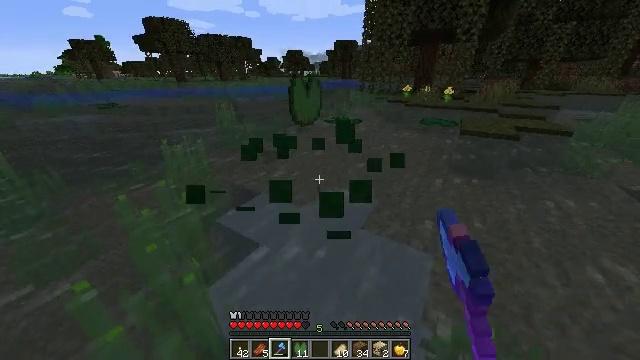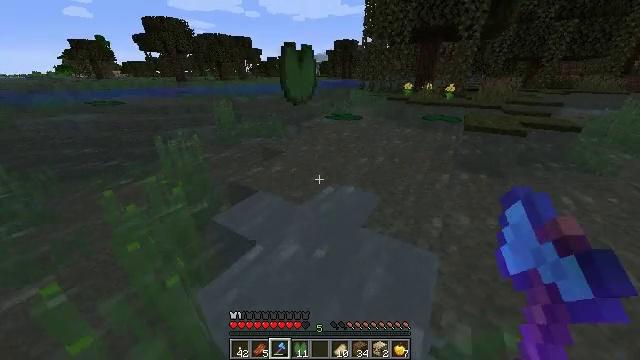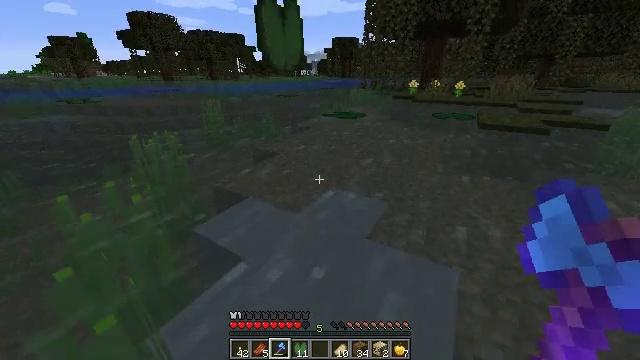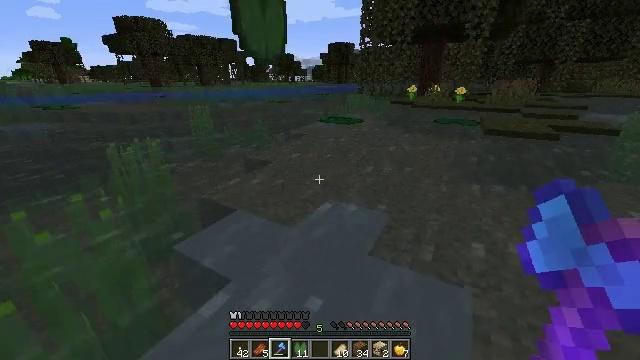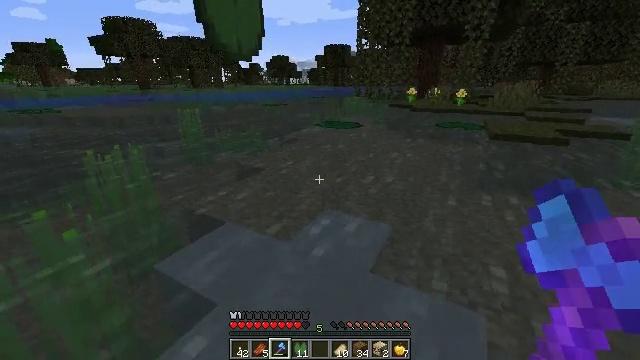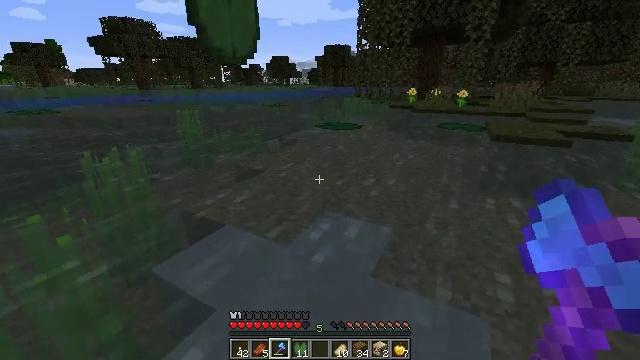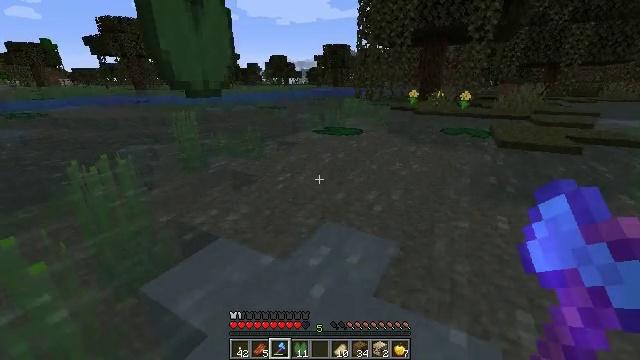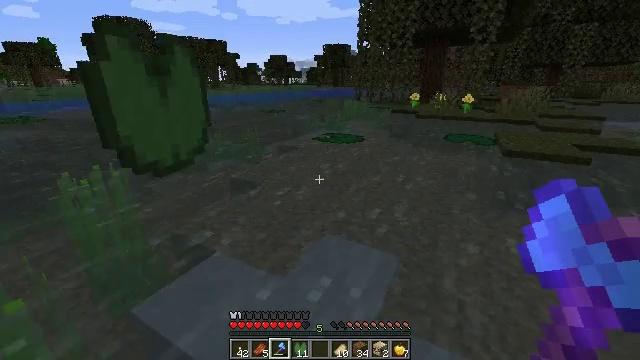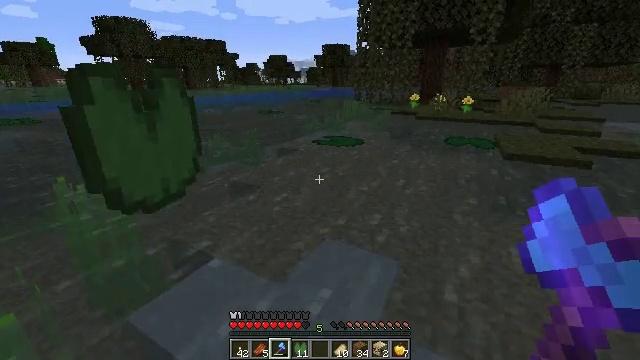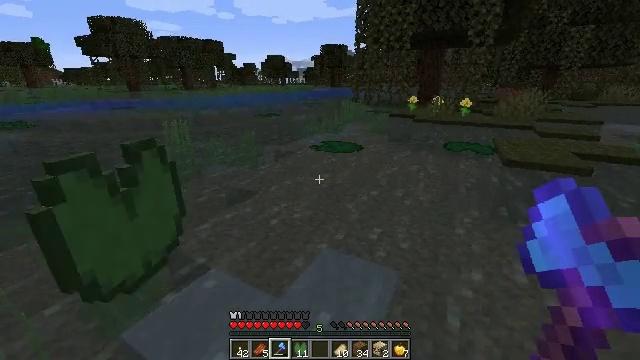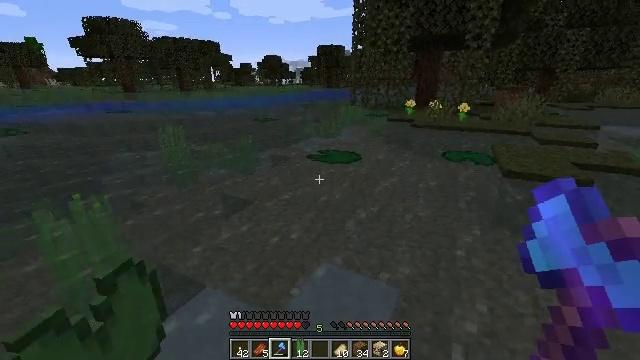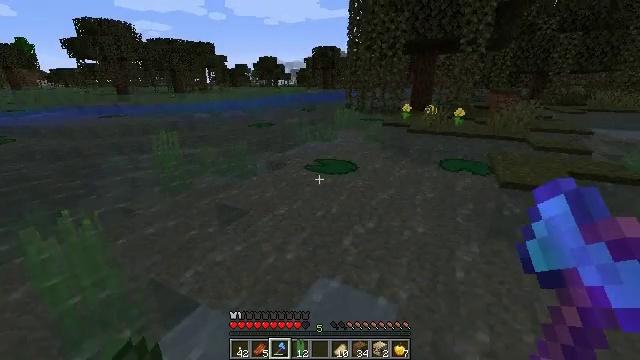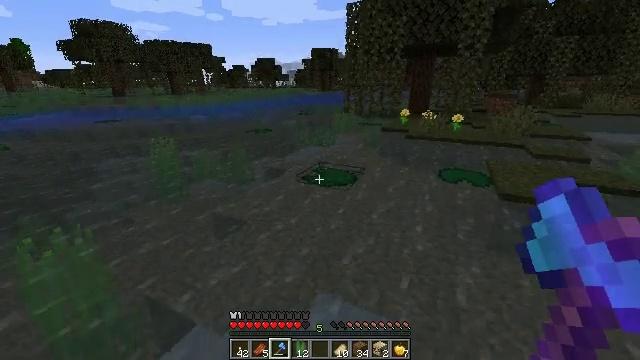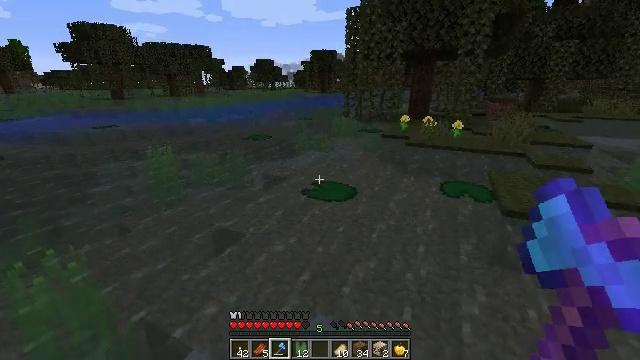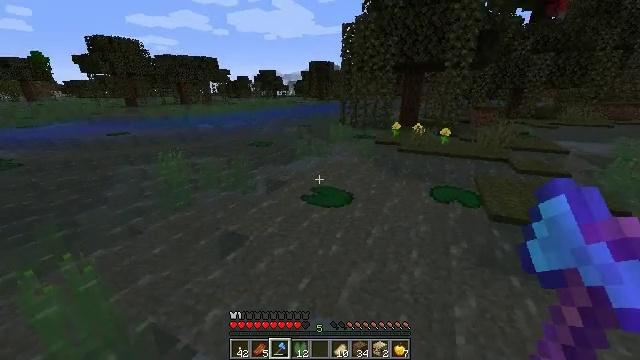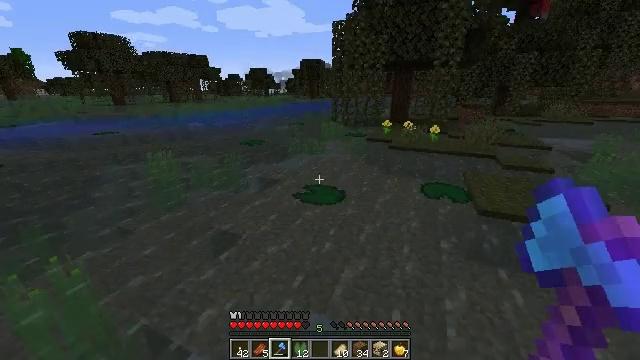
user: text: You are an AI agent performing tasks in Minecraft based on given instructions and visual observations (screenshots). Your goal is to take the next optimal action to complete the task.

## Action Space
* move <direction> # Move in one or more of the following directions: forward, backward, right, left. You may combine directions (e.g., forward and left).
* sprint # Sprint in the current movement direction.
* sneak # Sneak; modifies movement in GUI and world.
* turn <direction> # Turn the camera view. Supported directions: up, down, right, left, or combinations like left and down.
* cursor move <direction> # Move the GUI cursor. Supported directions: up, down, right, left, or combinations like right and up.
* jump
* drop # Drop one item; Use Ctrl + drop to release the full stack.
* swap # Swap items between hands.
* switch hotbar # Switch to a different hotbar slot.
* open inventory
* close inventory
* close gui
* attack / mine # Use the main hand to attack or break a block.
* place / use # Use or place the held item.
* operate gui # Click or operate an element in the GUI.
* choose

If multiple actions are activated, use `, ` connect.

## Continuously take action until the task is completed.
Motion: motion action
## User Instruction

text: Break the lily pad.
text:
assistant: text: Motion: move forward, sprint, jump
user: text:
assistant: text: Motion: move forward, sprint, turn up, jump
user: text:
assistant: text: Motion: move forward, sprint, turn right and up, jump
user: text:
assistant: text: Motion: move forward, sprint, turn up, jump
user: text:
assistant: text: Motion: move forward, sprint, jump
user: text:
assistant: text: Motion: move forward, sprint, jump
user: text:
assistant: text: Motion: move forward, sprint, jump
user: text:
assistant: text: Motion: move forward, sprint, jump
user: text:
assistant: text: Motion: move forward, sprint, jump
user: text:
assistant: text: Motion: move forward, sprint, jump
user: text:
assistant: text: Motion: move forward, sprint, jump
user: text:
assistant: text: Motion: move forward, sprint, jump
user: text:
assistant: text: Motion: move forward, sprint, jump
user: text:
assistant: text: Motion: move forward, sprint, jump
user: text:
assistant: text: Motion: move forward, sprint, turn right, jump
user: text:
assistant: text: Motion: move forward, sprint, turn down, jump
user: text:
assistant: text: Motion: move forward, sprint, turn down, jump
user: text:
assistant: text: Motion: move forward, sprint, jump
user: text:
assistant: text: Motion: move forward, sprint, attack / mine, jump
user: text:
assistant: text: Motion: move forward, sprint, attack / mine, jump
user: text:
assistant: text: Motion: move forward, sprint, attack / mine, jump
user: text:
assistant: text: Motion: move forward, attack / mine
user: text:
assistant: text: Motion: move forward, turn up
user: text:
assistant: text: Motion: move forward, turn up
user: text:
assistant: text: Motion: move forward
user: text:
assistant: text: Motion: move forward, attack / mine
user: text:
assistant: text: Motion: move forward, attack / mine
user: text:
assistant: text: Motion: move forward, sprint, turn right, attack / mine, jump
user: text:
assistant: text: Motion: move forward, sprint, turn right and down, jump
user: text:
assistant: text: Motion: move forward, sprint, turn right and down, jump